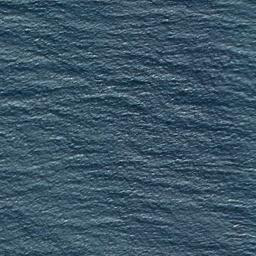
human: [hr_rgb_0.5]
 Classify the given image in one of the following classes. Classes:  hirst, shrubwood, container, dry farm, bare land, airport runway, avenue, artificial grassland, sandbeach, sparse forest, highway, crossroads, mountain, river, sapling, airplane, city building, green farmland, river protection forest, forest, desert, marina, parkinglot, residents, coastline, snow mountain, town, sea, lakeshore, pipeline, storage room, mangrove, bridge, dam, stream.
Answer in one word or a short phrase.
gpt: sea